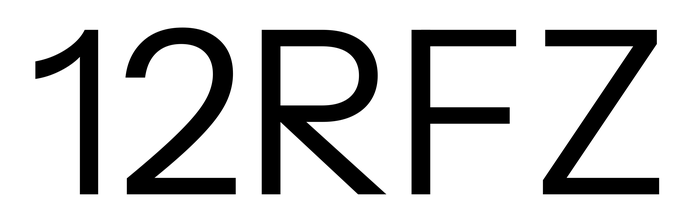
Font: InstrumentSans_Regular